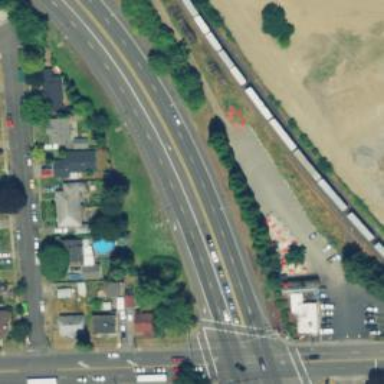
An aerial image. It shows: This image shows trunk highway that functions as expressway.